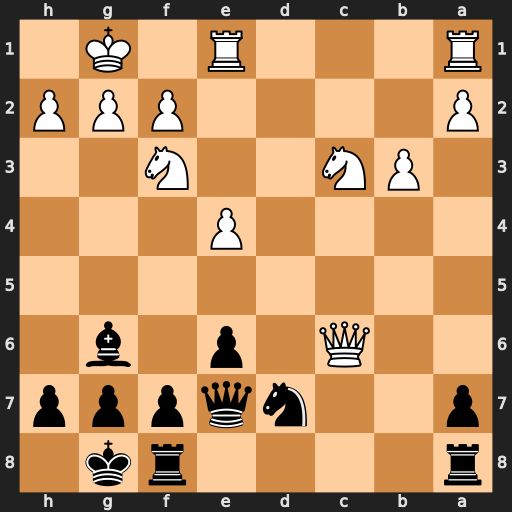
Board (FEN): r4rk1/p2nqppp/2Q1p1b1/8/4P3/1PN2N2/P4PPP/R3R1K1
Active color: b
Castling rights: -
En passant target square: -
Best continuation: Rac8 Qb7 Rxc3 Ne5 Qd6 Nxd7 Rc7 Qxc7 Qxc7